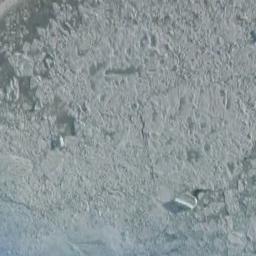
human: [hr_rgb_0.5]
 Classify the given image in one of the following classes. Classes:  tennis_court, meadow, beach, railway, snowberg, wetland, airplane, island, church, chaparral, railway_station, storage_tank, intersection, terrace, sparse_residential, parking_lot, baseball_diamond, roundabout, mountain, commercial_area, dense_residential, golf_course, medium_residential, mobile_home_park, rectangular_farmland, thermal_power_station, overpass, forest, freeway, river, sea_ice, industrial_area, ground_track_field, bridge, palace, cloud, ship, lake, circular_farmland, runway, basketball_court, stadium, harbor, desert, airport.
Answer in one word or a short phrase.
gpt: sea_ice